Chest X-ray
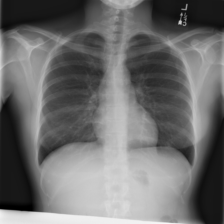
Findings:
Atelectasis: negative
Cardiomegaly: negative
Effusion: negative
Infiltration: positive
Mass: negative
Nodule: negative
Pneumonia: negative
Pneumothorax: negative
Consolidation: negative
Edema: negative
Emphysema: negative
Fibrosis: negative
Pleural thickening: negative
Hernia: negative